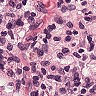
Metastatic tissue present: no